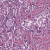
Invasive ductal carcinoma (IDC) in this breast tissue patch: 1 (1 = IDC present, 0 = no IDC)